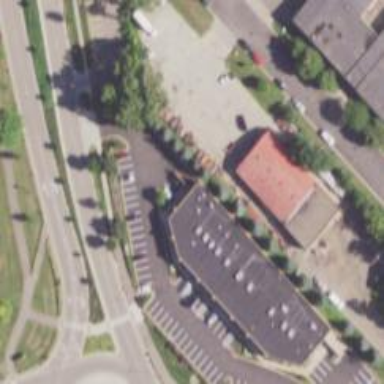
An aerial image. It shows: Clinic.